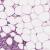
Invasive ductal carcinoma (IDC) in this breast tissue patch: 0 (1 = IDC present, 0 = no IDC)